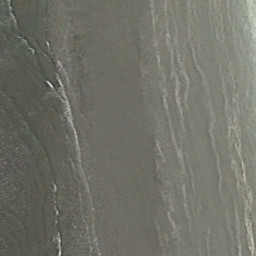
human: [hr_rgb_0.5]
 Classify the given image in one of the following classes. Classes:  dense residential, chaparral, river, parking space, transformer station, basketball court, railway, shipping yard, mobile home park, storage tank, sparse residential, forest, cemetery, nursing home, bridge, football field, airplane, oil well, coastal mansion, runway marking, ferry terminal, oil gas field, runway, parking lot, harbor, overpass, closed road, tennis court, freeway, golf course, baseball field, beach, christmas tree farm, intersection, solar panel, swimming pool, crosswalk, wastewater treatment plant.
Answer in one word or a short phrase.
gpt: beach